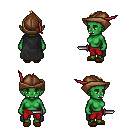
a pixel art fantasy rpg character, female body template, orc, green skin, black cape, red pants, white blonde mohawk hairstyle, leather cap, brown slippers, dagger, four views (front, back, left, right), 2x2 character sprite sheet, small pixel art, hard edges, no anti-aliasing